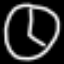
Label: clock